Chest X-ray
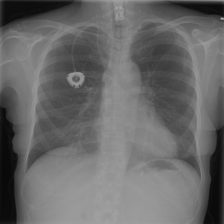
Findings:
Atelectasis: negative
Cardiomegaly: negative
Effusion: negative
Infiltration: negative
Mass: negative
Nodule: negative
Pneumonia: negative
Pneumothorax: negative
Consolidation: negative
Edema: negative
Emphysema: negative
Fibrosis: negative
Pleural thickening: negative
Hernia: negative